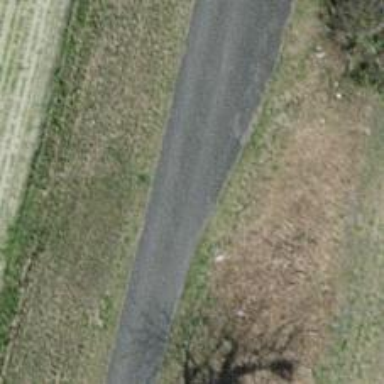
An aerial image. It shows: Passing place on the road.